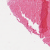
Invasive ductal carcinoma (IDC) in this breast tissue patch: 0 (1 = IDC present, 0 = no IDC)